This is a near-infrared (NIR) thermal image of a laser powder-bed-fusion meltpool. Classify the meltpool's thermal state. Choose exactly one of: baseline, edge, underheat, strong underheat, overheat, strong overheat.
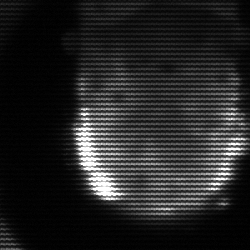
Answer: baseline